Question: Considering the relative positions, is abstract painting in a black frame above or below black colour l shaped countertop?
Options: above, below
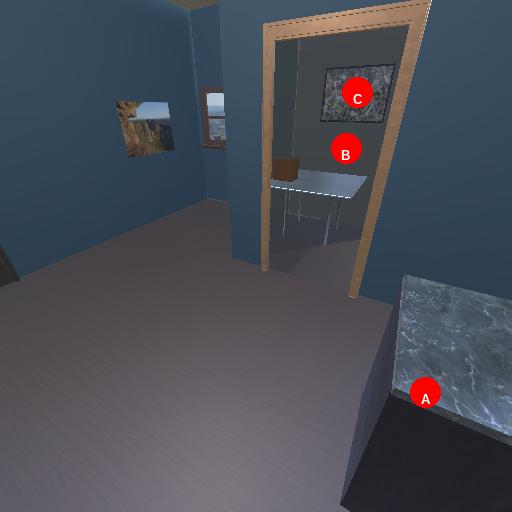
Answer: above